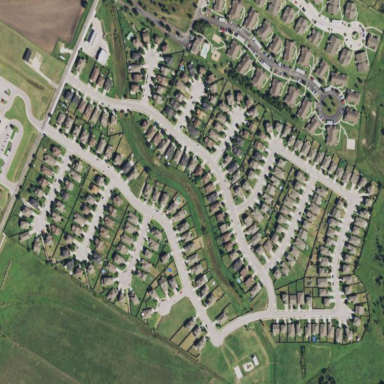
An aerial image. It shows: This residential area consists of single-family homes.